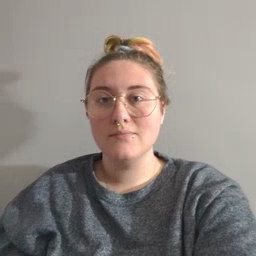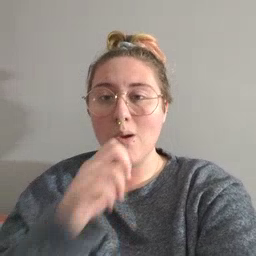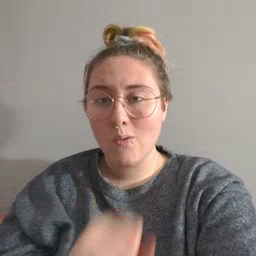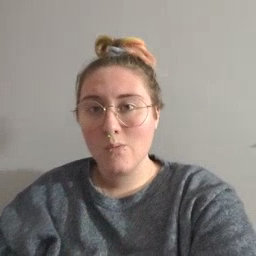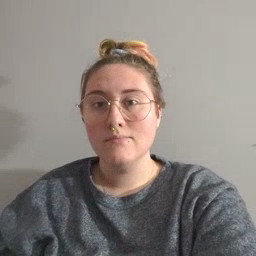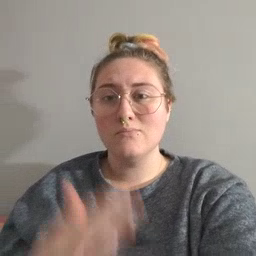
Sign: old